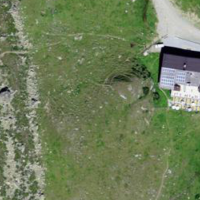
EUNIS habitat code: 26
Species observed at this site:
Marmota marmota
Diphasiastrum alpinum
Selaginella selaginoides
Campanula barbata
Juncus jacquinii
Sempervivum montanum
Trifolium pratense